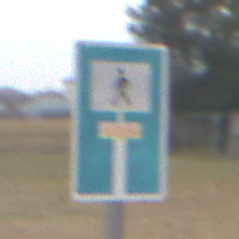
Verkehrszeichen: SackgasseFussgaengerDurchlaessig
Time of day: Midday
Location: Outdoor (Suburban)
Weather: Overcast
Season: NotSpecified
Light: Natural